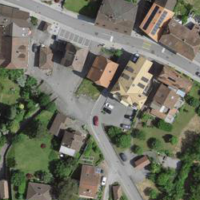
EUNIS habitat code: 54
Species observed at this site:
Prunella vulgaris